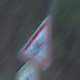
Verkehrszeichen: SchneeOderEisglaette
Zusatzzeichen unten: Geschwindigkeit30
Umgebung: Outdoor, Nature
Tageszeit: MorningAfternoon
Wetter: Clear
Licht: Natural
Jahreszeit: NotSpecified
Kontrast: LowContrast